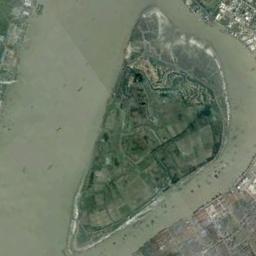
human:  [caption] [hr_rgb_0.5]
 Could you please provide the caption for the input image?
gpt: The central island with some farmland is surrounded by yellow waters .

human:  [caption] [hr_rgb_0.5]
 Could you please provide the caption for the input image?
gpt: A shuttle-shaped island surrounded by seawater between other land areas  The island is a green and yellow-brown field .

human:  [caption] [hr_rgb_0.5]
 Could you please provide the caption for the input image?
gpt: The island in the picture is green .

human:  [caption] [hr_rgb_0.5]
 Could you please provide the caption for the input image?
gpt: There are many trees on the island .

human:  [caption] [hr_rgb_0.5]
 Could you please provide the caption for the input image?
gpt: There are many green farmlands on the island in a river .